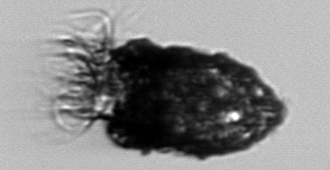
Label: Stenosemella_pacifica